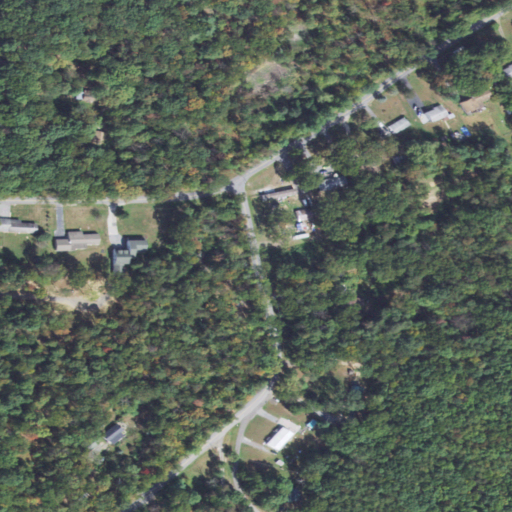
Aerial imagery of valley in Pennsylvania named Peach Orchard Hollow containing deciduous forest, open development, low intensity development, pasture, mixed forest, and cultivated crops